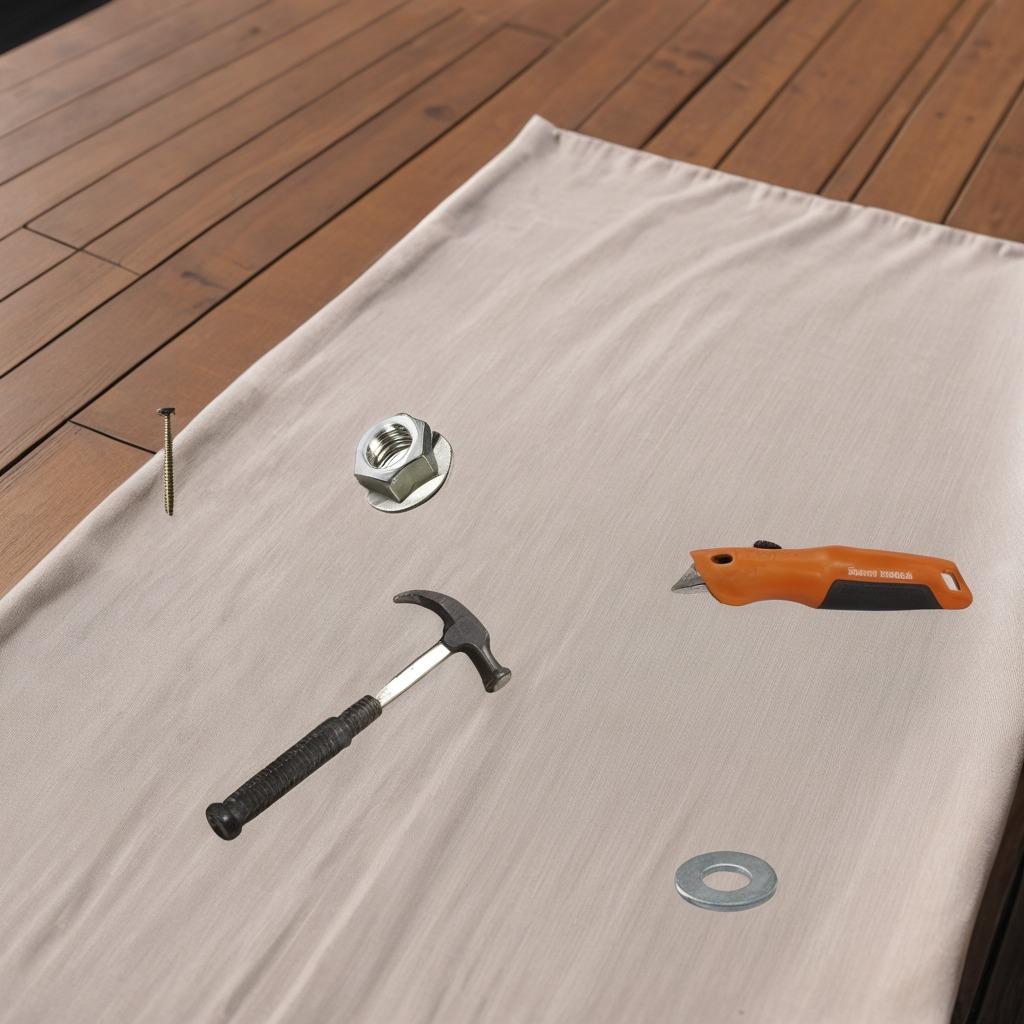
A utility knife, a flat metal washer, a metal machine screw, a hammer, and a metal nut are lying on a wooden table.